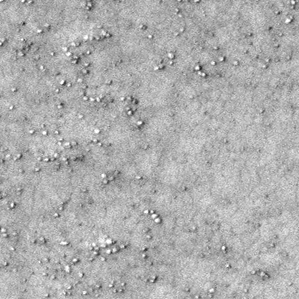
Label: frost